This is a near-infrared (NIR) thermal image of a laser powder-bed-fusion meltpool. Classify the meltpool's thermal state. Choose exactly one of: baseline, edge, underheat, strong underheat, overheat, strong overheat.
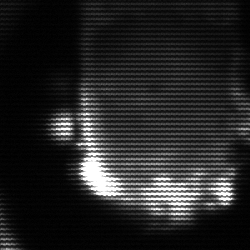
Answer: baseline